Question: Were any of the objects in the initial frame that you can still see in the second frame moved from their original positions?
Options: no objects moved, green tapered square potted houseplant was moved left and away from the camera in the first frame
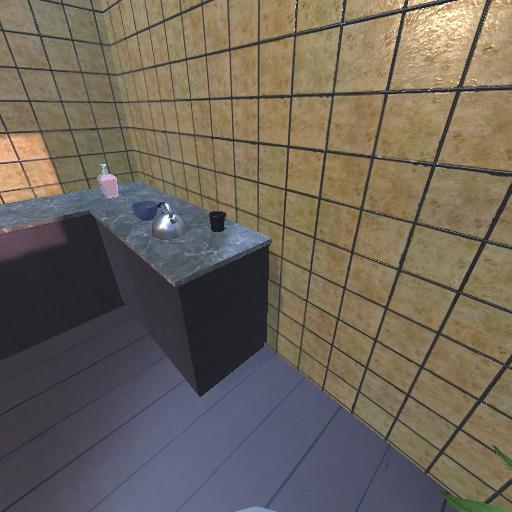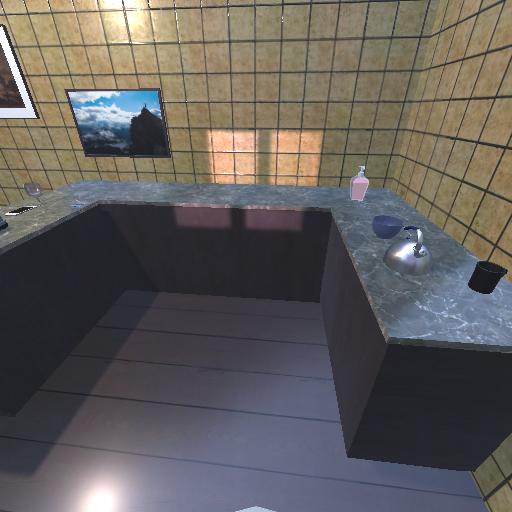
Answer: no objects moved